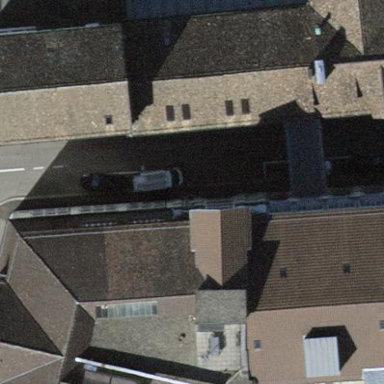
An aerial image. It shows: Industrial building with hipped roof made of brown roof tiles. The building itself is navajowhite in color.